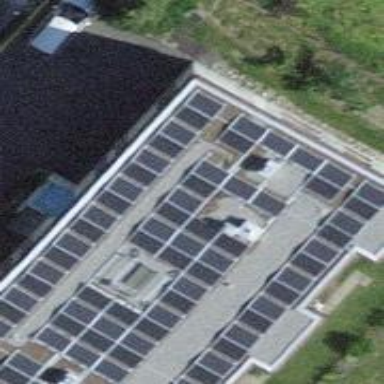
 consisting of solar photovoltaic panels."